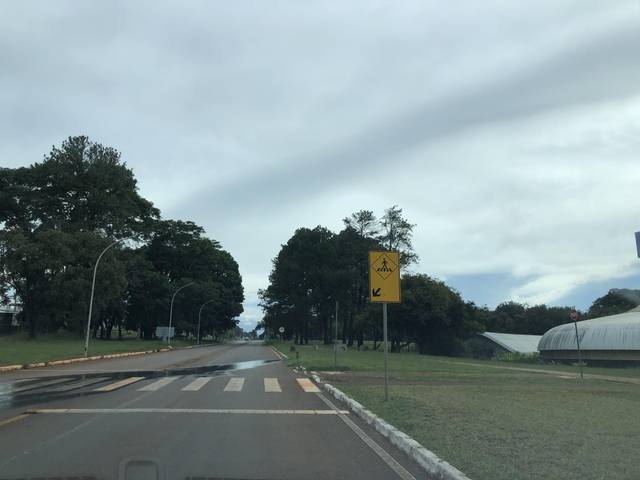
Region: Brazil
Coordinates: -15.764, -47.865